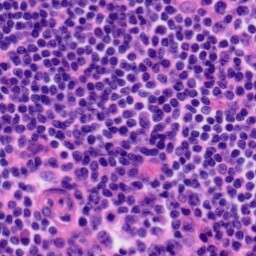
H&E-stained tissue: Tonsil